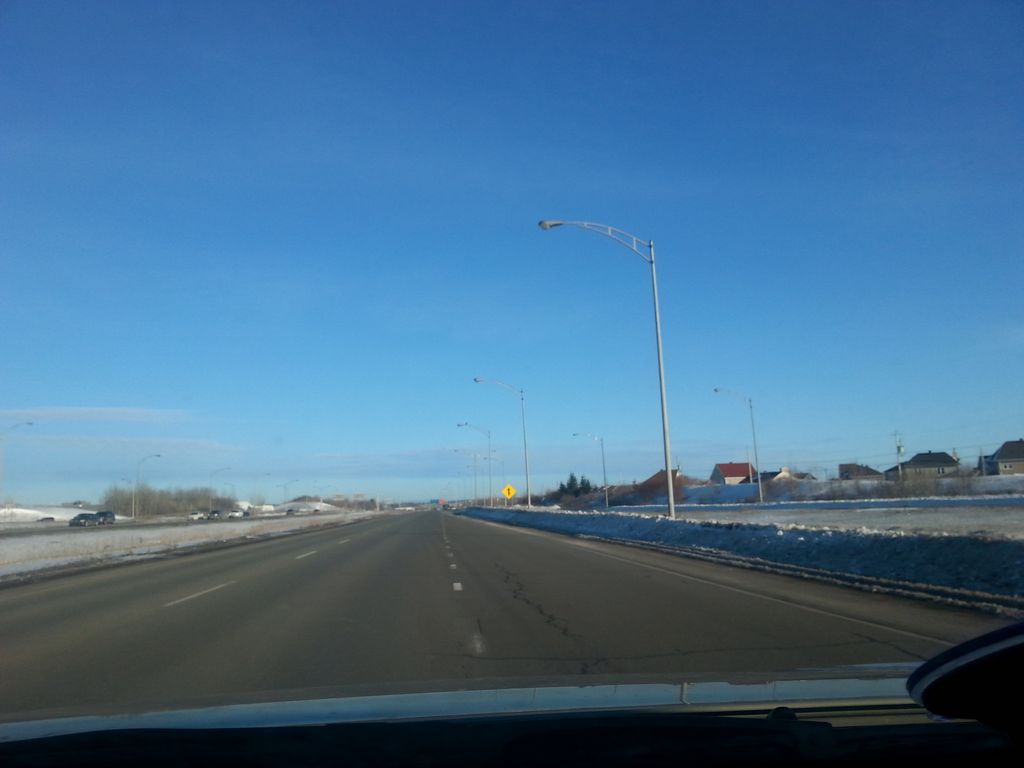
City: quebec_city